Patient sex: M
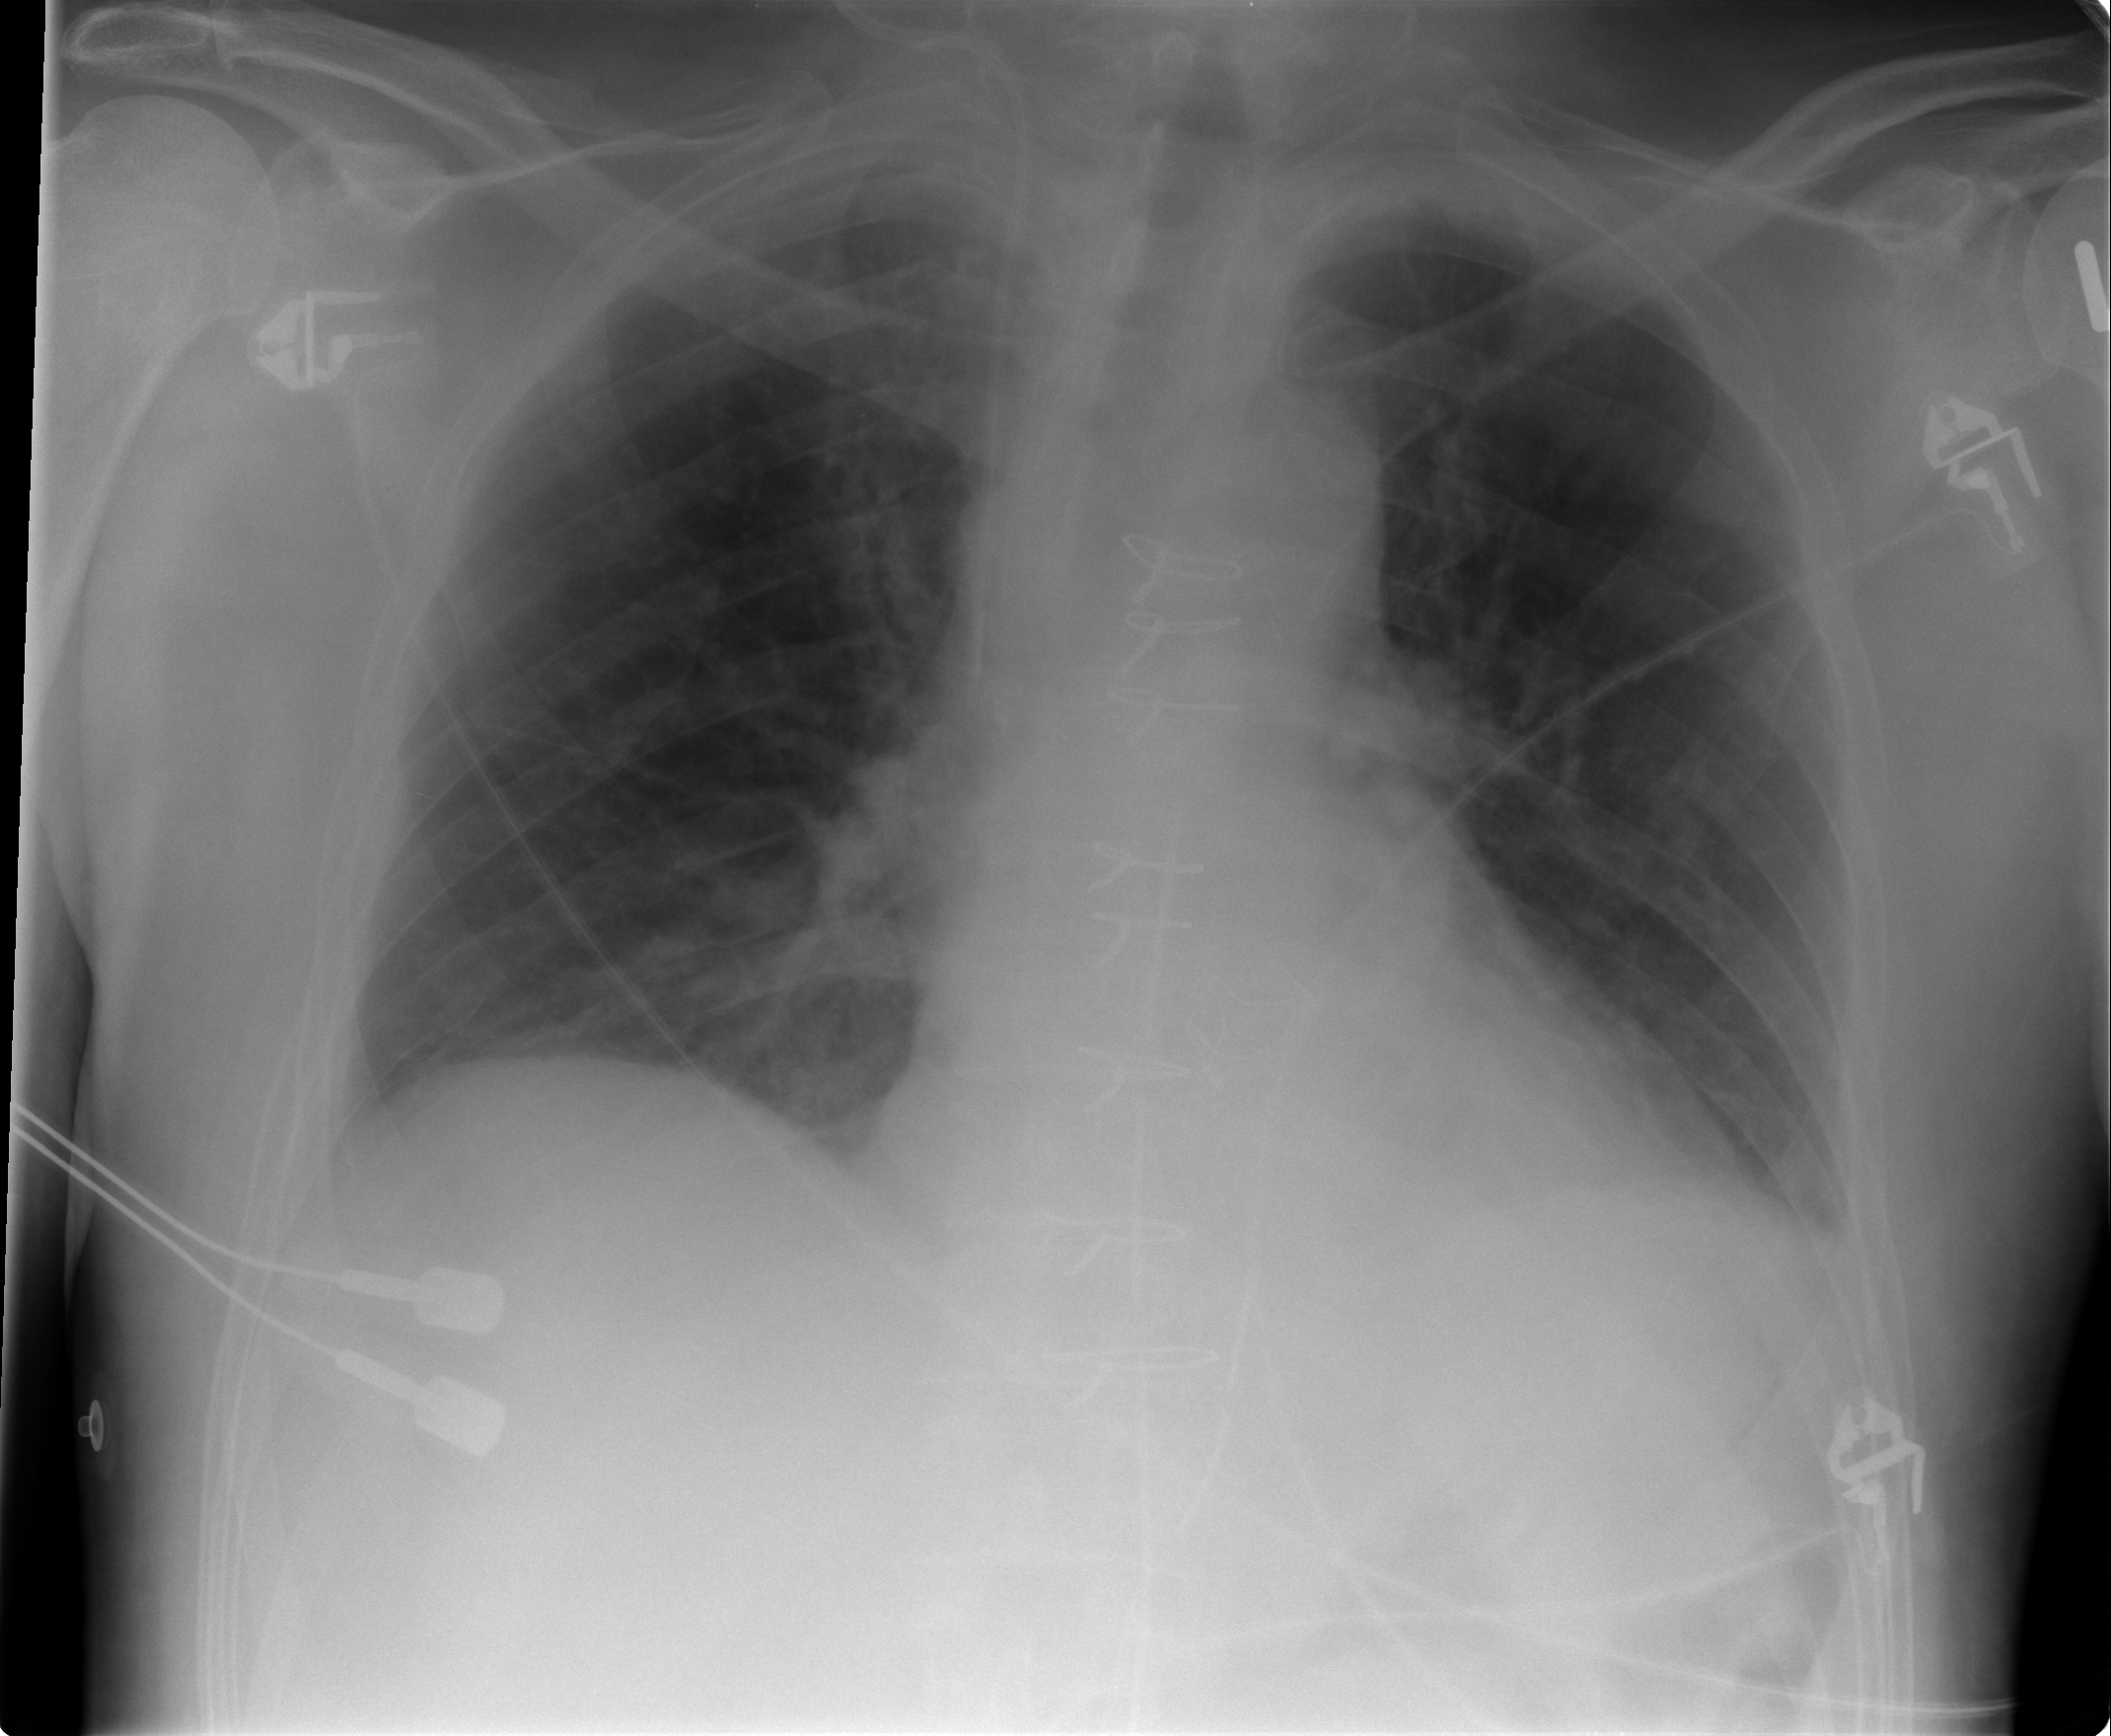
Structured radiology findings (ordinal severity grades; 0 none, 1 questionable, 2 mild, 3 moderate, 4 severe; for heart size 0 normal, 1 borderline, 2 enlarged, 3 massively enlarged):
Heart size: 0
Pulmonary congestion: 2
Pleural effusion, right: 2
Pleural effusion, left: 2
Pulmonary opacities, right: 0
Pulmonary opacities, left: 0
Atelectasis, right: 2
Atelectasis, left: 2